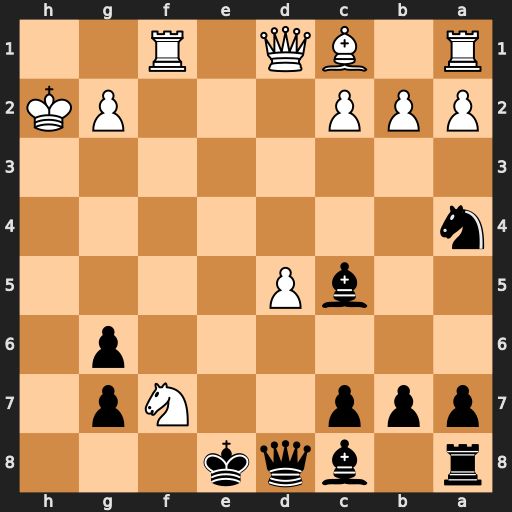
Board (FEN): r1bqk3/ppp2Np1/6p1/2bP4/n7/8/PPP3PK/R1BQ1R2
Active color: b
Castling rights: q
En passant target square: -
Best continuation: Qh4#